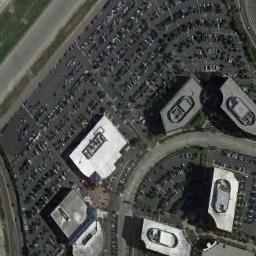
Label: parking_lot